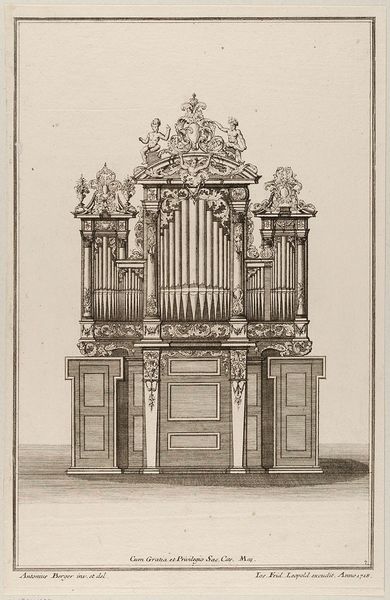
Titel: Orgel, Blatt 7 aus der Folge 'Accurater Entwurff gantz neu inventirter u. noch nie an das Tagesliecht gekommener Orgelkästen'
Künstler: Anton Berger
Standort: Hamburg
Institution: Museum für Kunst und Gewerbe Hamburg
Schlagwörter: hochformat, barock, papier, grafik, graphik, figuren, kartusche, metall, fotografie, photographie, symetrie, druck, druckgraphik, druckgrafik, radierung, stich, girlanden, orgel, laubwerk, blattwerk, putten, kupferstich, pfeifen, amoretten, orgelpfeifen, bandelwerk, rahnmen, reproduktionen, barockzeit, barockzeitalter, blumengewinde, druckerzeugnisse, ornamentstich, vorlageblätter, schrankorgel